Interaction volume radius: 5 \u00c5
Interaction volume height: 10 \u00c5
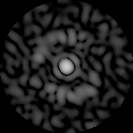
Disorder parameter: 0.8302